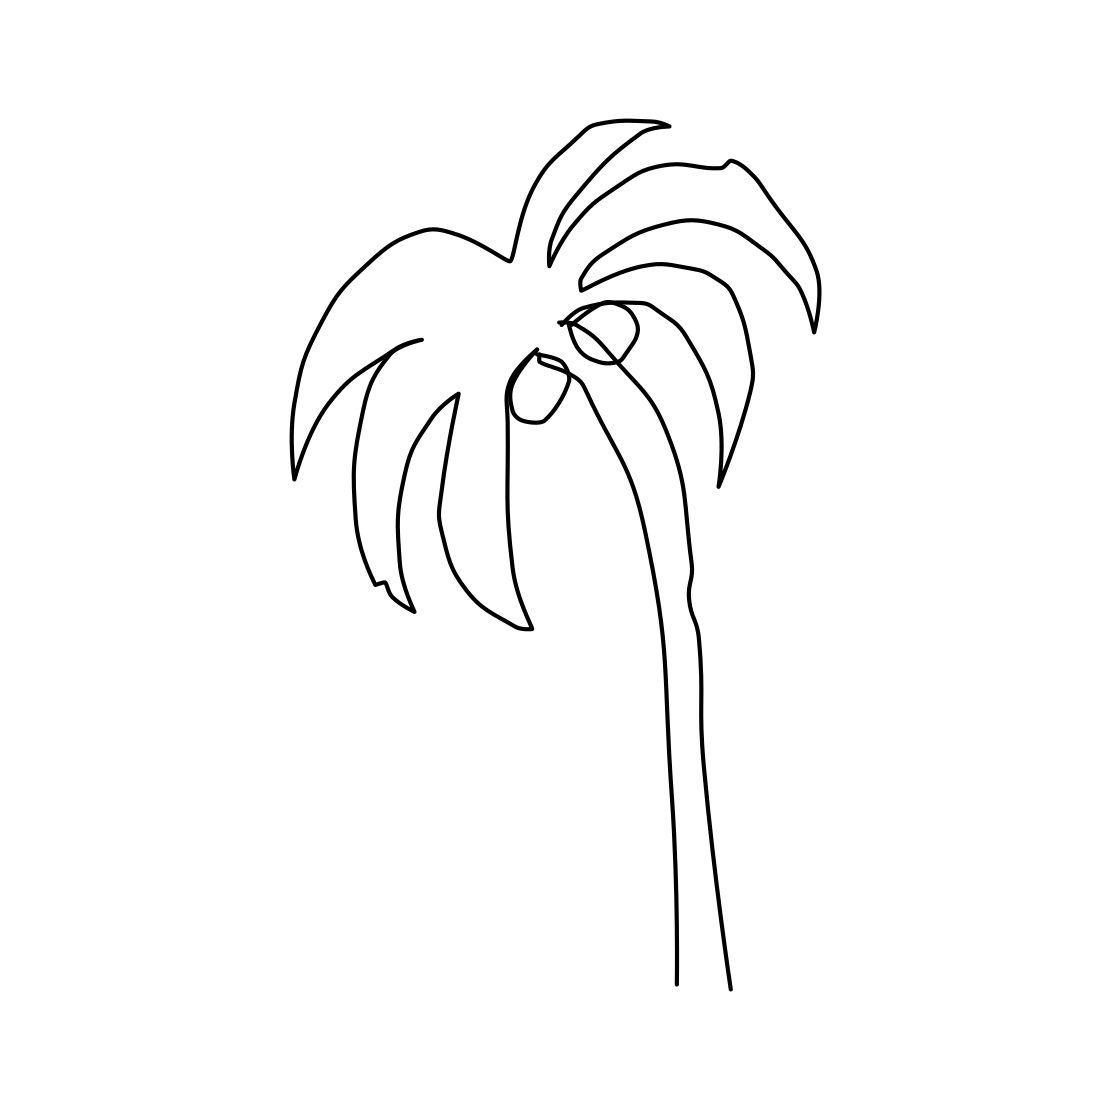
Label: palm tree